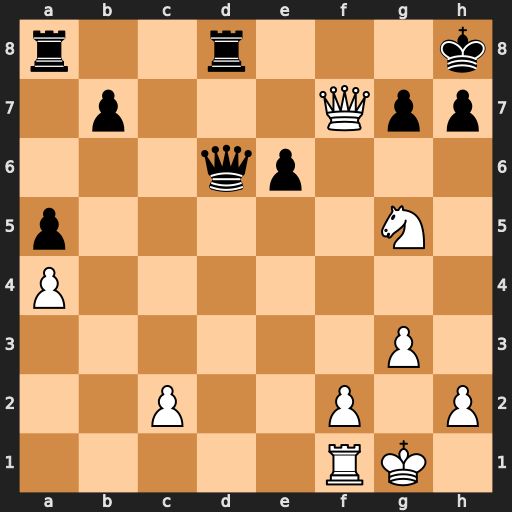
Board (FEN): r2r3k/1p3Qpp/3qp3/p5N1/P7/6P1/2P2P1P/5RK1
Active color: w
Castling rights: -
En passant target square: -
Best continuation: Qh5 h6 Nf7+ Kh7 Nxd6